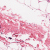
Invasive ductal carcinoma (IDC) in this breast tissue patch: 0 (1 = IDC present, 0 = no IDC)